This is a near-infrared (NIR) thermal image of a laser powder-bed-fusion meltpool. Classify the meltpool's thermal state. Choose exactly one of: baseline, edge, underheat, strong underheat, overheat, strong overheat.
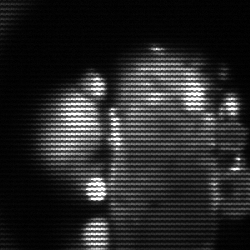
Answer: strong underheat